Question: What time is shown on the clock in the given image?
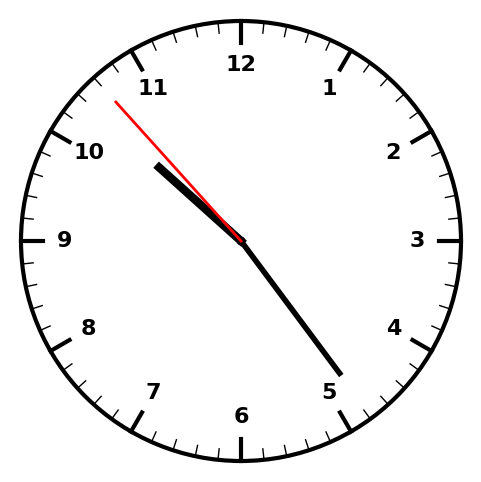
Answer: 10:23:53